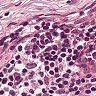
Metastatic tissue present: no